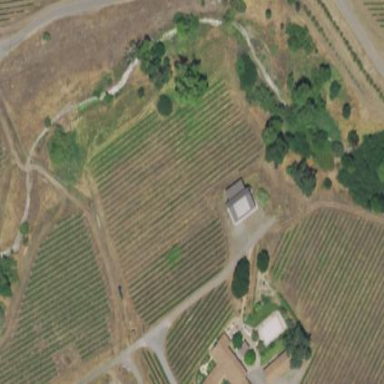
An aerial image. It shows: Vineyard growing wine grapes.